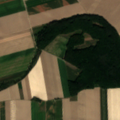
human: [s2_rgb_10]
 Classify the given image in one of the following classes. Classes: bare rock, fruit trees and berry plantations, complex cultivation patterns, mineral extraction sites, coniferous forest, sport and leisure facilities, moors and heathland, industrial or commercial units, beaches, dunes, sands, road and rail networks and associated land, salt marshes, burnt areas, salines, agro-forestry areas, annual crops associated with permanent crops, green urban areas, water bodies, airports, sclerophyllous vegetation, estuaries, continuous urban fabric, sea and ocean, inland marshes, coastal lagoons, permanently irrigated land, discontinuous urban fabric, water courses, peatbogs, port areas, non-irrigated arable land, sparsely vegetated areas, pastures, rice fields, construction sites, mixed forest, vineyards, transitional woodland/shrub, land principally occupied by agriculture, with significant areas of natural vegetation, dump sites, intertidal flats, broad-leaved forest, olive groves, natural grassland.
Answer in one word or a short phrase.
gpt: non-irrigated arable land, broad-leaved forest